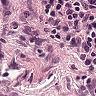
Metastatic tissue present: no